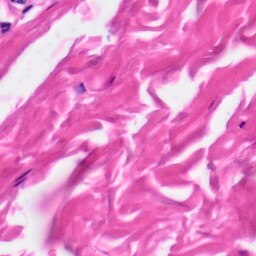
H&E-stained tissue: Skin